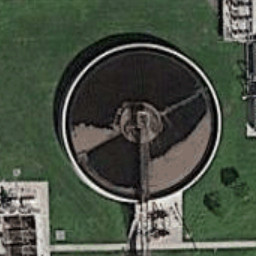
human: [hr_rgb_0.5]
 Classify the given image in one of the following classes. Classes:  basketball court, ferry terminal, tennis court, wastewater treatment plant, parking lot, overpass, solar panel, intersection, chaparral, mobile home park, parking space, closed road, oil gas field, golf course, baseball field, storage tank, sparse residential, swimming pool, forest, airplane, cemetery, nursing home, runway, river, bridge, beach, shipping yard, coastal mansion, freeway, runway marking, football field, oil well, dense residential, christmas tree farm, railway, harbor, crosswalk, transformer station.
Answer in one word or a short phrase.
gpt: wastewater treatment plant